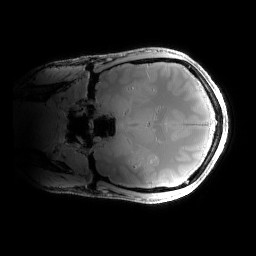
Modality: PDw
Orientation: coronal
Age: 32
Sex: male
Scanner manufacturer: siemens
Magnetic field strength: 6.98 T
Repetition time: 1.3 s
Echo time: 0.00231 s